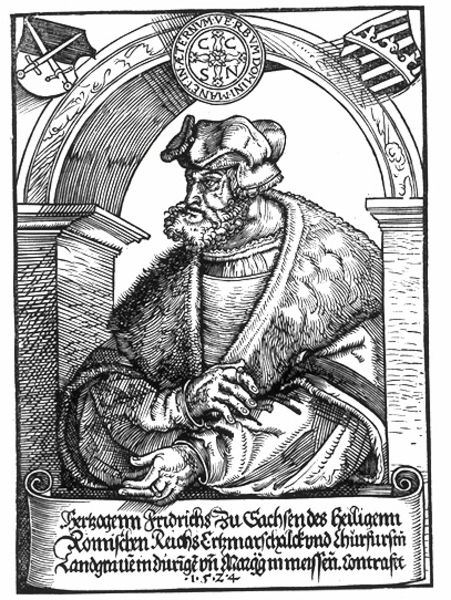
Titel: Bildnis des Kurfürsten Friedrich III. von Sachsen, dem Weisen
Künstler: Erhard Schön
Institution: (Seriendruck)
Schlagwörter: hand, kämpfer, mann, umhang, weiß, grob, fenster, finger, hut, mund, nase, pfeiler, profil, schwarz, säule, säulen, zeichen, zeichnung, blick, haube, ornament, alt, bart, hemd, kappe, mütze, architektur, arm, augen, band, kragen, pelz, rahmen, stein, vollbart, ärmel, bildnis, hände, portrait, porträt, feld, gewand, halbfigur, mantel, reich, kaufmann, blatt, krone, locken, renaissance, fell, holzschnitt, schrift, bogen, grafik, graphik, linien, pilaster, rundbogen, friedrich, könig, inschrift, grimmig, dekor, dreiviertelprofil, ring, stola, striche, tor, nische, arkade, buch, medaillon, kreuz, torbogen, groß, scheibe, druck, schnitt, schwarzweiss, radierung, stich, schwert, schwerter, text, nerz, darstellung, mürrisch, wappen, textfeld, sims, pelzkragen, halbfigurig, pelzhut, pelzmantel, halbprofil, mittelalter, herzog, schriftrolle, dürer, siegel, kupferstich, ikone, römische, latein, palladiomotiv, serlio, proportion, kurfürst, schriftband, sachsen, freidrich, seriendruck, hend, eahmen, fridrich, porträz, kurschwerter, landgraf, bart bogen hut inschrift, ccsn, fellstola, friedrich von sachsen, ich sehe keine bilder?, mann mantel porträt, rautenkranz, sschwert, 1524, friedrich zu sachsen, serliane, schrasffur